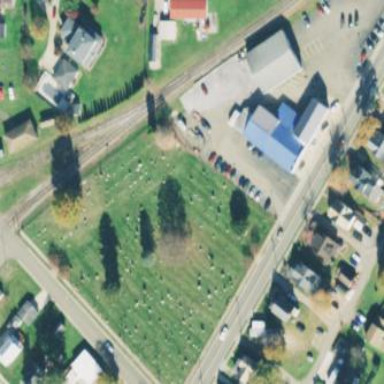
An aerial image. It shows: Cemetery.